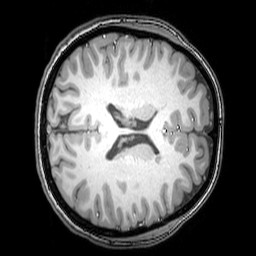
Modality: T1w
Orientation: axial
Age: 20
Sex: female
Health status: healthy
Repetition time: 0.081 s
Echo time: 0.037 s